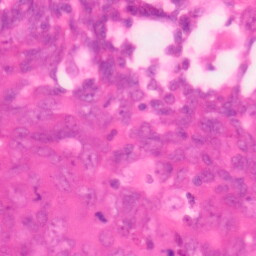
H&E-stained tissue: Colon